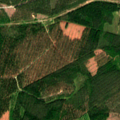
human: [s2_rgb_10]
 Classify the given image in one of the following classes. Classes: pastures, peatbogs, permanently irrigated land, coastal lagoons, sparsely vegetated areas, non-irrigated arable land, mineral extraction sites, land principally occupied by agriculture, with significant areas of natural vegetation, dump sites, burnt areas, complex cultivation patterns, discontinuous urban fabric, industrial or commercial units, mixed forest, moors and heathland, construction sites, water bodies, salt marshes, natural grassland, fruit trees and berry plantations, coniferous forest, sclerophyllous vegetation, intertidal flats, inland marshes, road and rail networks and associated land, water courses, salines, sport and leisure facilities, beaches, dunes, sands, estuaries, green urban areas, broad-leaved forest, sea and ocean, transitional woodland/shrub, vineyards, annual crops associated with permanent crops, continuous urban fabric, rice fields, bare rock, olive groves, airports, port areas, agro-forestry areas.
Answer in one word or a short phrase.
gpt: coniferous forest, mixed forest, transitional woodland/shrub